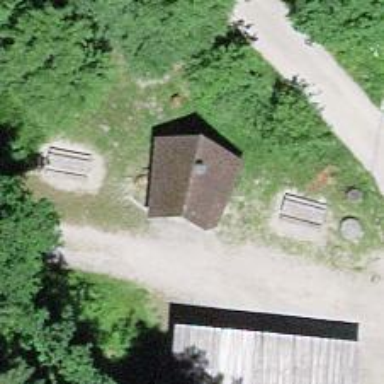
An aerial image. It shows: BBQ amenity.